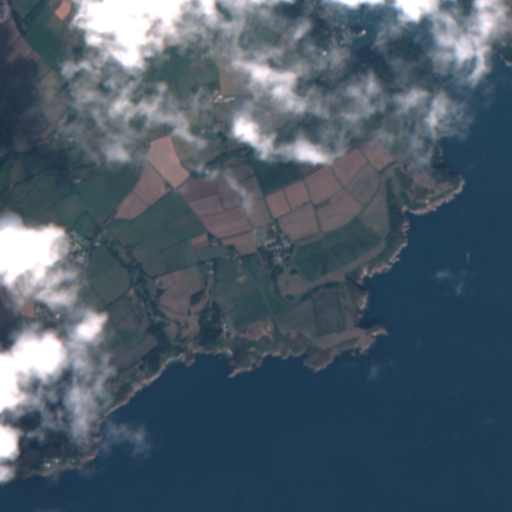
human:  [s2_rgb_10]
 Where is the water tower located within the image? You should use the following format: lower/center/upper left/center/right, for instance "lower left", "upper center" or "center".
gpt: The water tower is located in the upper center of the image.
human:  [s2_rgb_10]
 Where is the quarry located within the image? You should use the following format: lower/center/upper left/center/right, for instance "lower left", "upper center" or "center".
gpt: There is no quarry in the image.